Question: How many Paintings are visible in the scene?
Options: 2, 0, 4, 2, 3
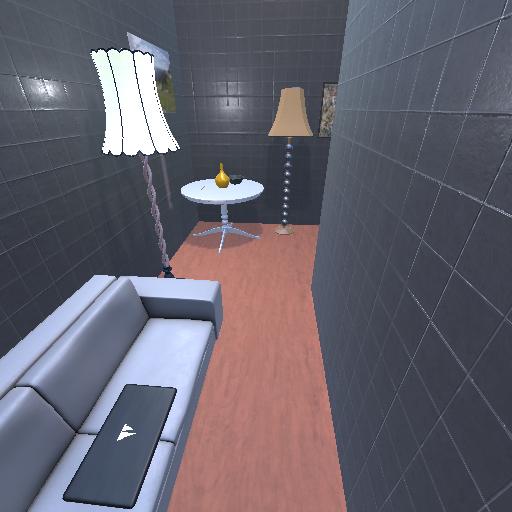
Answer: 2